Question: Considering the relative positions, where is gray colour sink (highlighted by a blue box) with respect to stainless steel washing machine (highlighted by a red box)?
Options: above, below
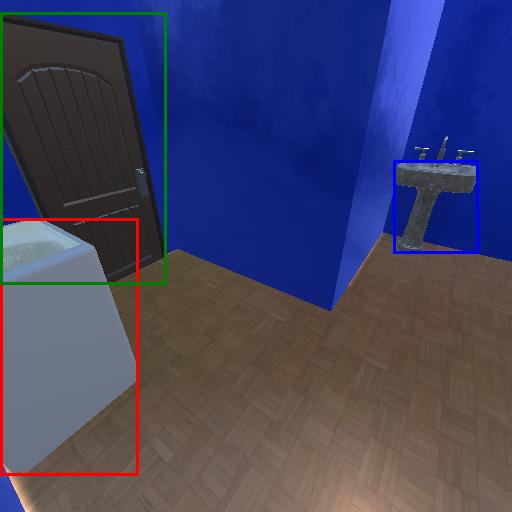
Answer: above